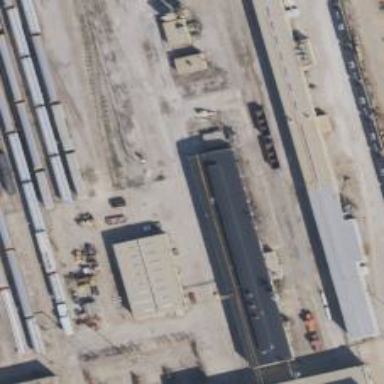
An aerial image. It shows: Railway yard in service.